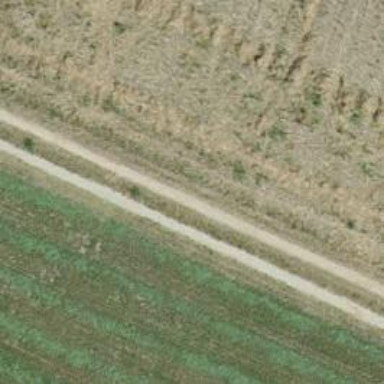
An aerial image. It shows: Track with compacted grade3 surface.